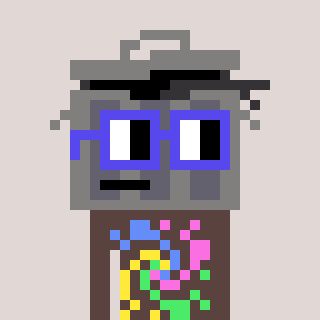
a pixel art character with square blue glasses, a trashcan-shaped head and a darkbrown-colored body on a warm background